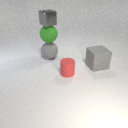
large gray rubber cube in front of large gray rubber sphere